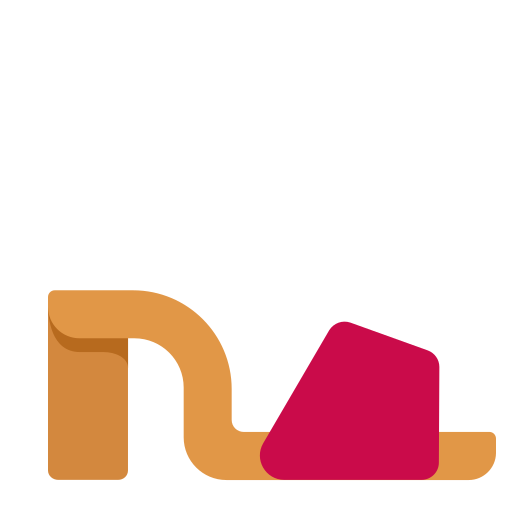
womans sandal flat